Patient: sex F, age 44
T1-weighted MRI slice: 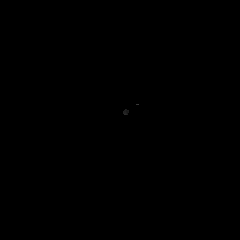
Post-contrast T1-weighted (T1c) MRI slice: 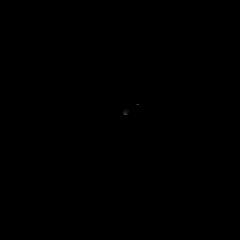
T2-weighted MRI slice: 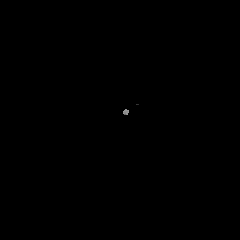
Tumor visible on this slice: no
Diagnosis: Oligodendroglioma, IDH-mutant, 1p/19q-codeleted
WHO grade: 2